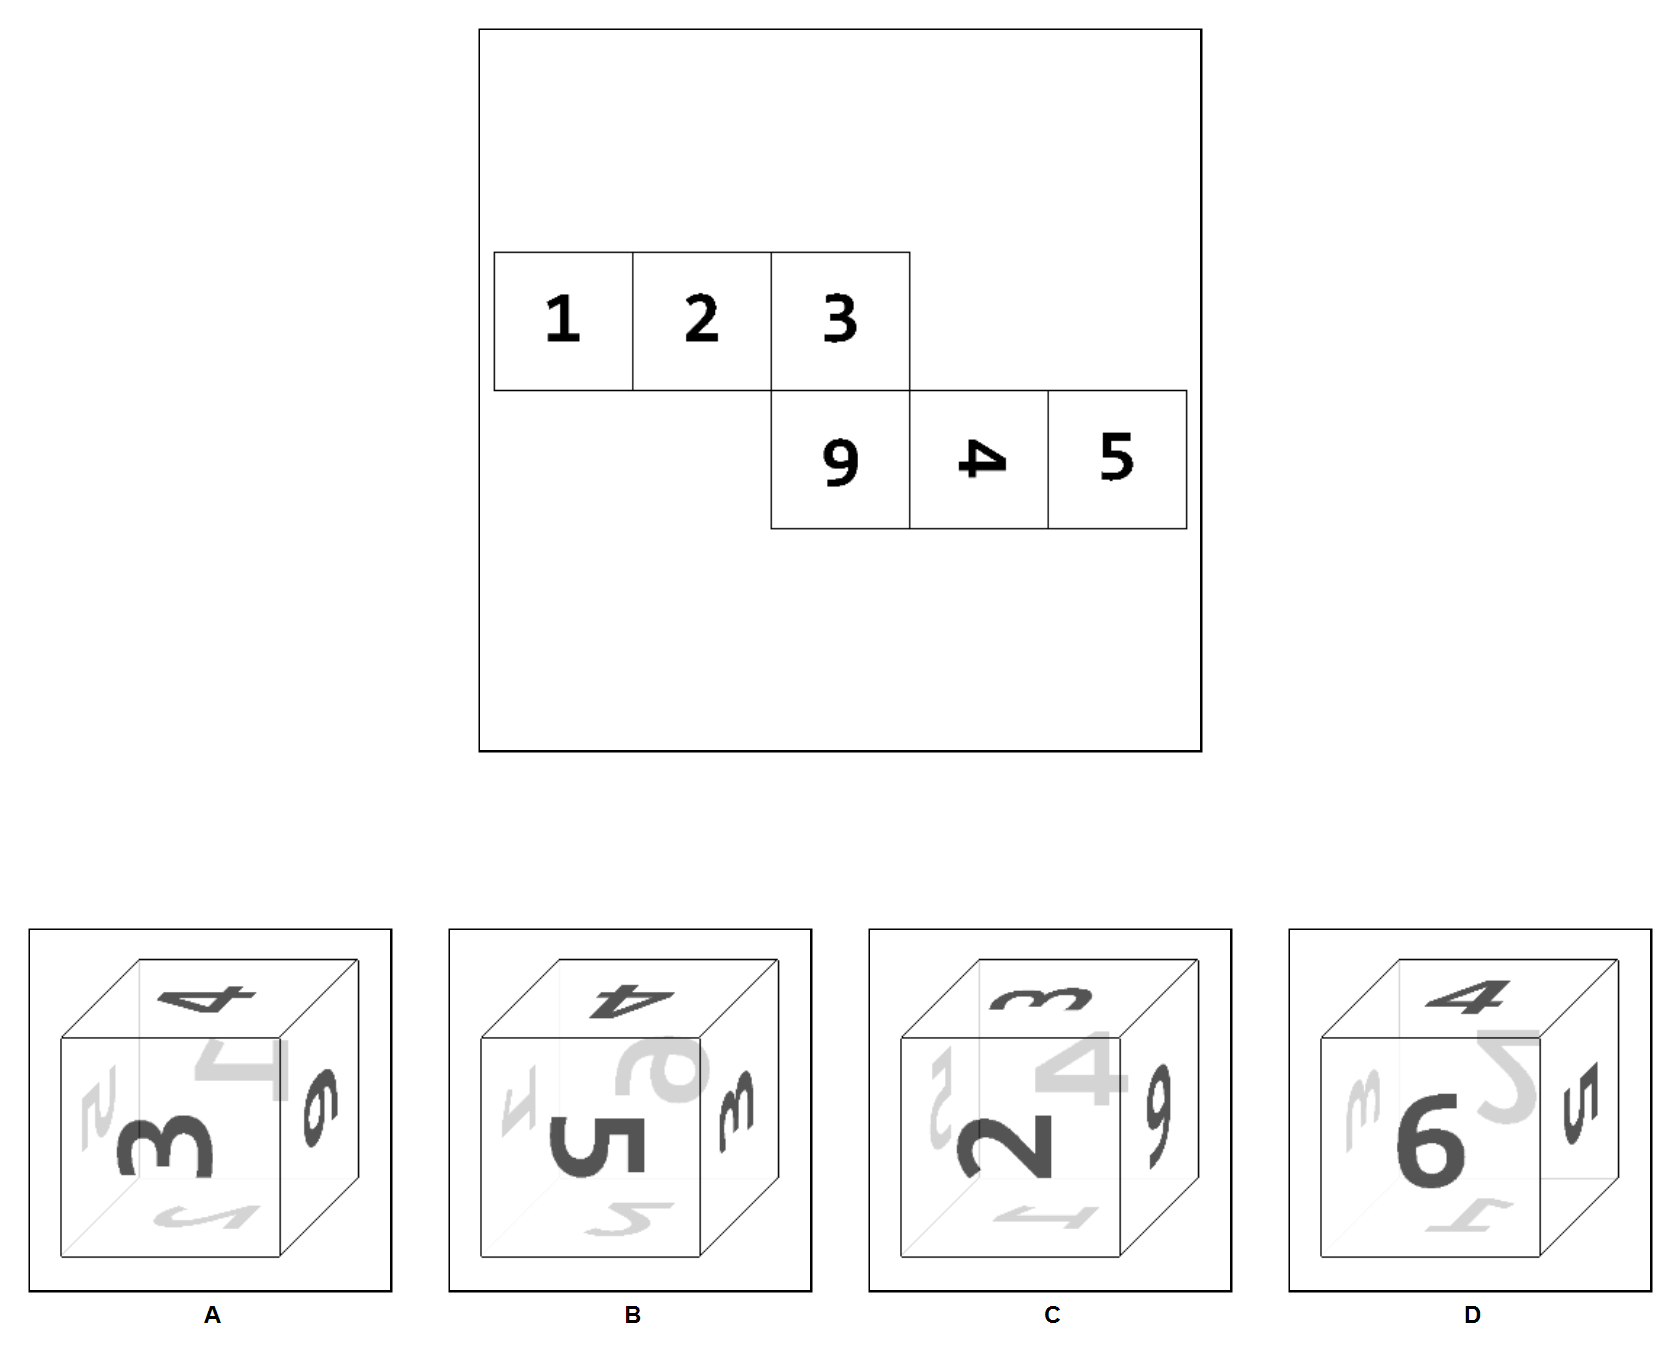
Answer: D